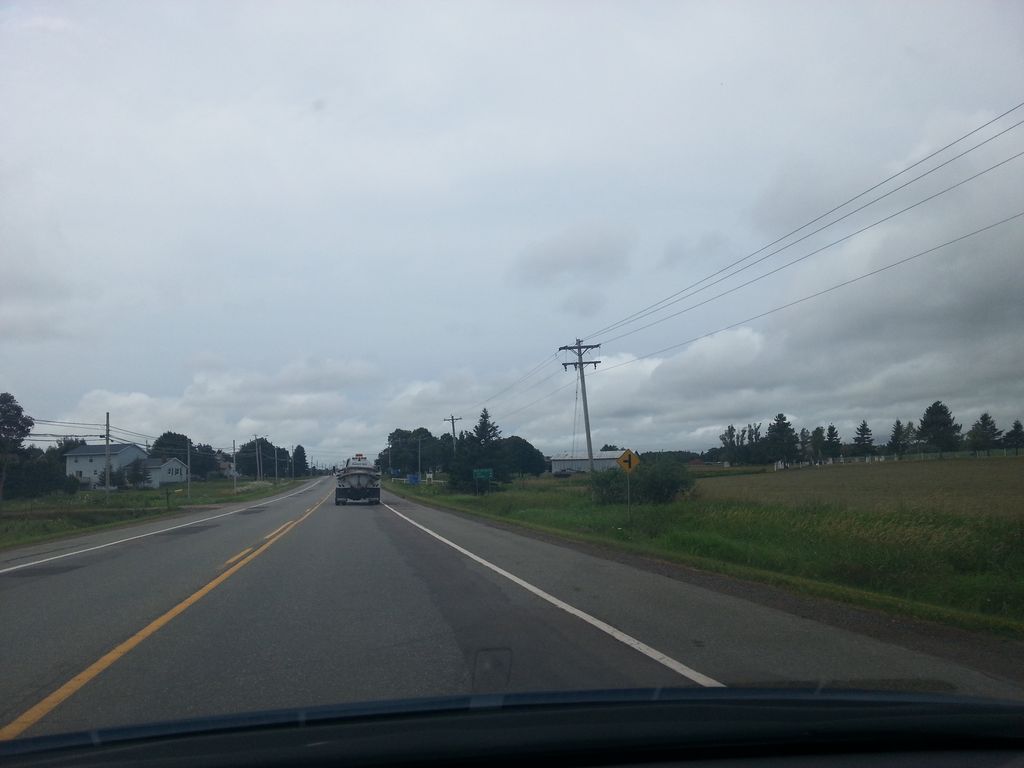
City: charlottetown